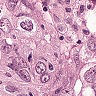
Metastatic tissue present: yes